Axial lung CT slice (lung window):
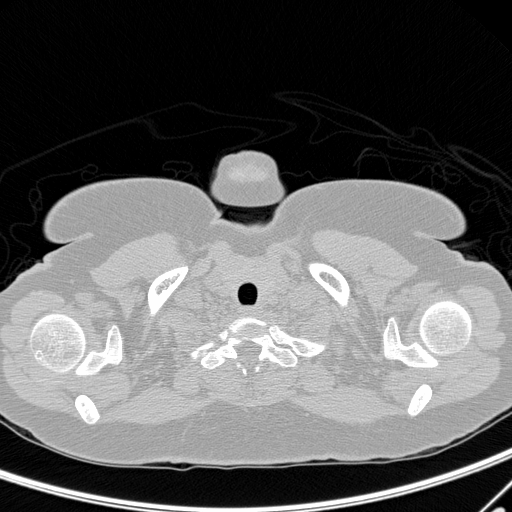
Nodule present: no